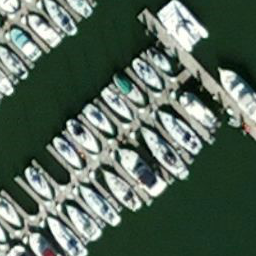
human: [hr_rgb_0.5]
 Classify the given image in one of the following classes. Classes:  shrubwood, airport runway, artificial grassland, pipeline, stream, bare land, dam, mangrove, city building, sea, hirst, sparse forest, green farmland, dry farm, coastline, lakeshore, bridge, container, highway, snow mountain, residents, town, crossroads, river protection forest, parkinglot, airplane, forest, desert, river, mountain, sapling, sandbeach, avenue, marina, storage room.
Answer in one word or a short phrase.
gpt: marina